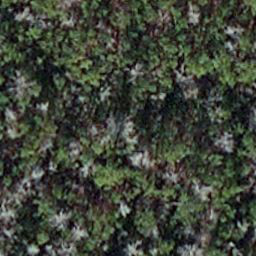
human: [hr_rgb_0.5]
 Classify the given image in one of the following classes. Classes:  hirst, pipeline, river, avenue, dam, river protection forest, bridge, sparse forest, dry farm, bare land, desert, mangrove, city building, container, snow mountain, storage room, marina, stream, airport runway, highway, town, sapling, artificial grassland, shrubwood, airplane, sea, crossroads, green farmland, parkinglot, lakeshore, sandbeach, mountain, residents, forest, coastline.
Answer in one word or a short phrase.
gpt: sapling